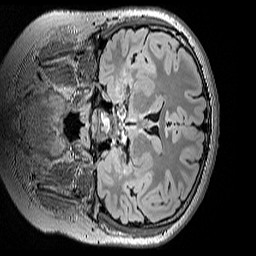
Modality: FLAIR
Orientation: coronal
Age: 11
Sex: female
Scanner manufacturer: siemens
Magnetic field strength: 3 T
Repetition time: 5 s
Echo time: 0.388 s